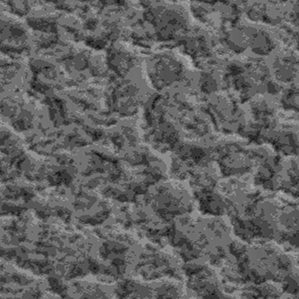
Label: frost